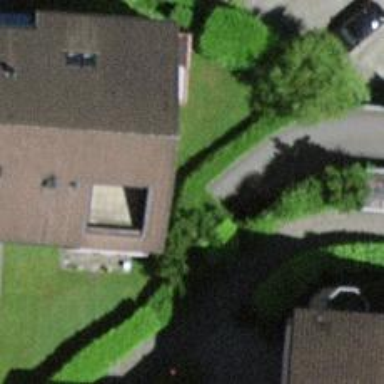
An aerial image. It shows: Retaining wall.